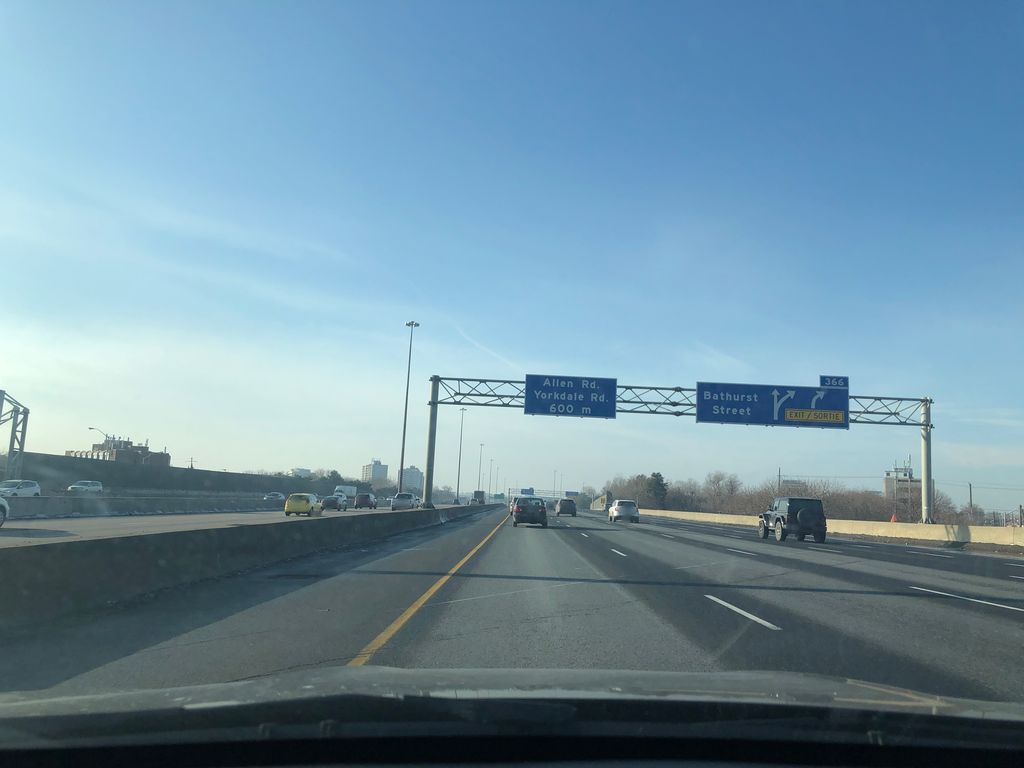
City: toronto